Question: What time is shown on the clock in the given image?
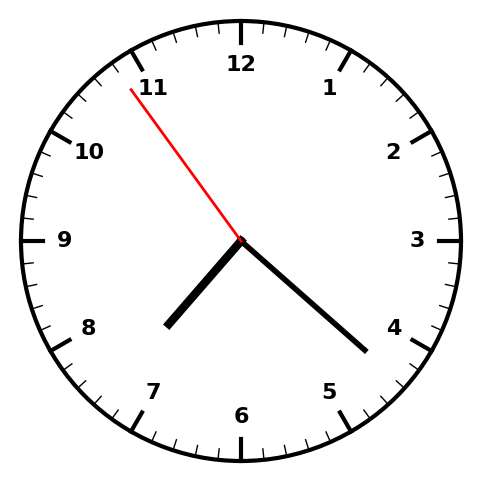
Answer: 07:21:54